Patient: sex M, age 85
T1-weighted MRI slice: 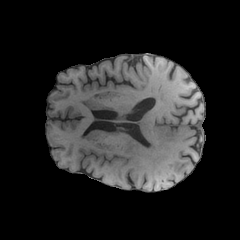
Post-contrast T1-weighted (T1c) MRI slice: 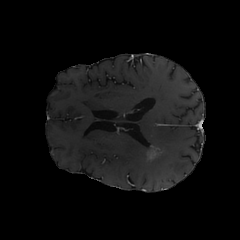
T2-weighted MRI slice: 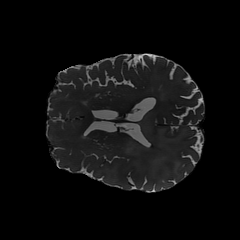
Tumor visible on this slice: yes
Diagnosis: Glioblastoma, IDH-wildtype
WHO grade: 4